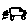
Label: car